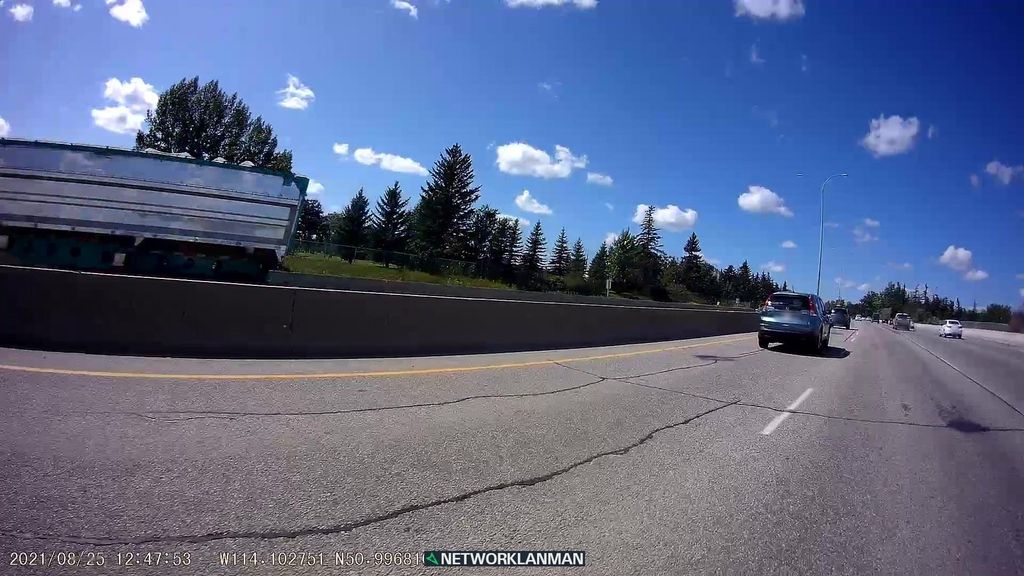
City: calgary